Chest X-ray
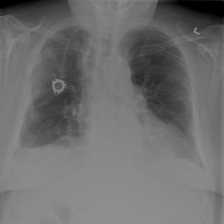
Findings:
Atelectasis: negative
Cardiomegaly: negative
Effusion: negative
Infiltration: negative
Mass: negative
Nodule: negative
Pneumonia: negative
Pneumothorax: negative
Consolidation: negative
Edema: negative
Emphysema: negative
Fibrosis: negative
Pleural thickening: negative
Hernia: negative